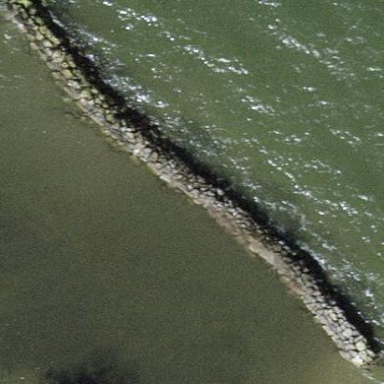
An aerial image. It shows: Breakwater structure.